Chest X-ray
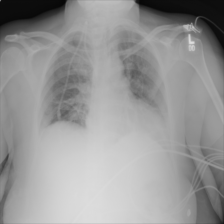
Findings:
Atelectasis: positive
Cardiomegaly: negative
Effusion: negative
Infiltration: negative
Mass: negative
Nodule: negative
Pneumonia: negative
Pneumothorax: negative
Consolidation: negative
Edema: negative
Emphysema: negative
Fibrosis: negative
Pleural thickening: negative
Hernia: negative